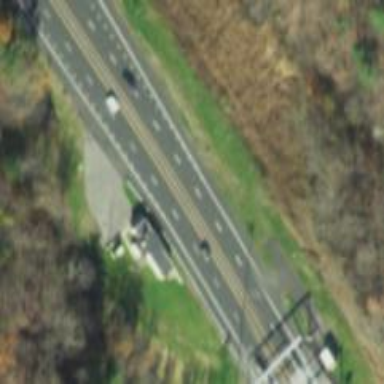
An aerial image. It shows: Toll gantry on the road.